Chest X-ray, AP view. Patient: 39 years old, sex M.
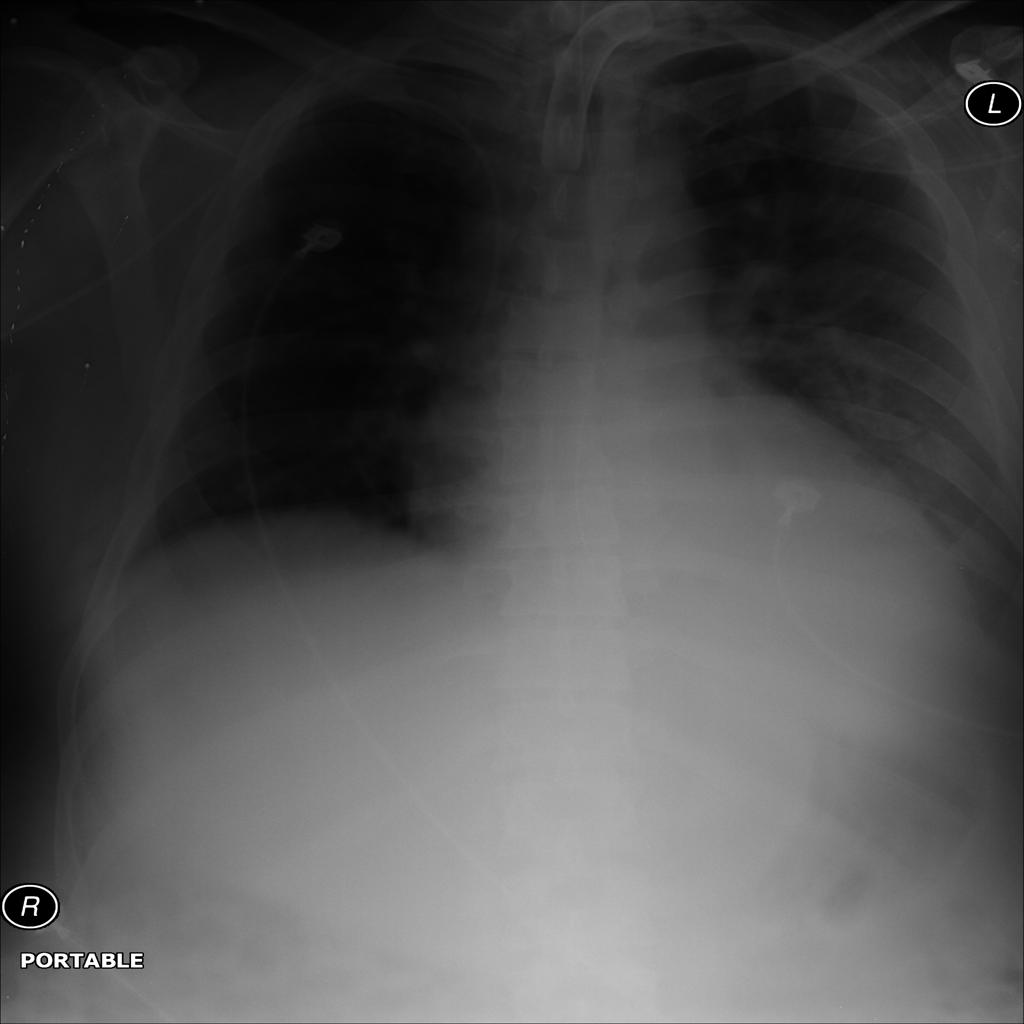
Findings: Infiltration